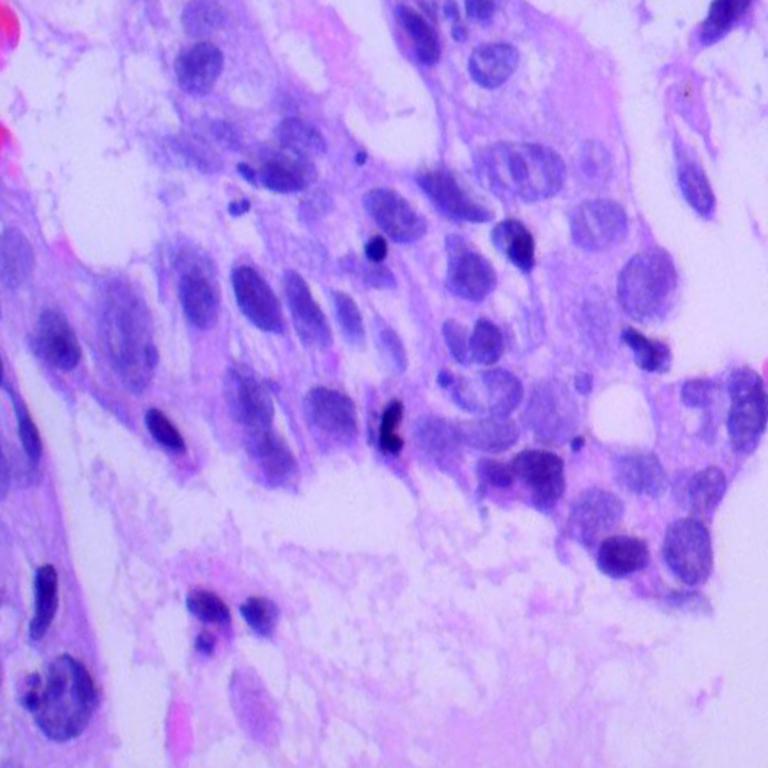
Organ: lung
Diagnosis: adenocarcinomas